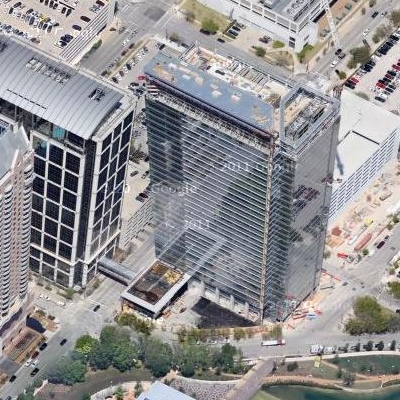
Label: Industry